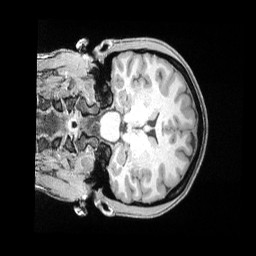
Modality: T1w
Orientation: coronal
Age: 34
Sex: female
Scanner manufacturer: siemens
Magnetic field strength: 3 T
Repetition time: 2 s
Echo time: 0.00211 s